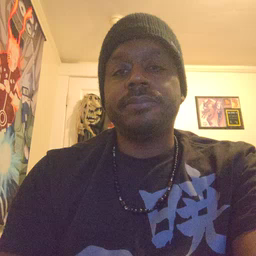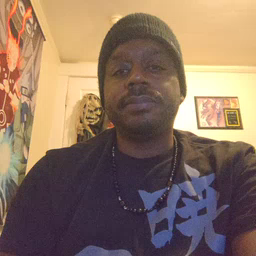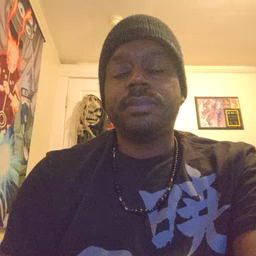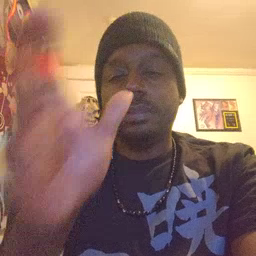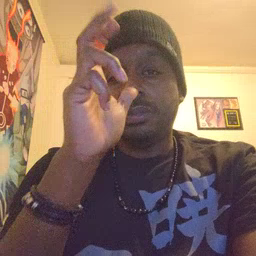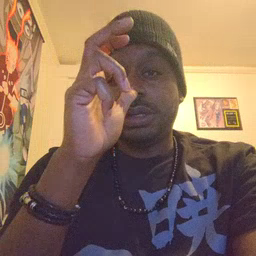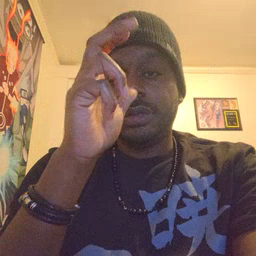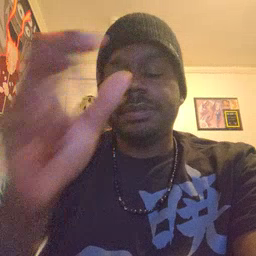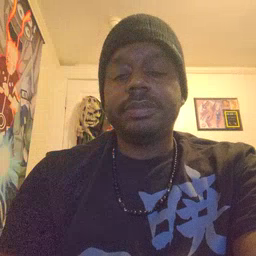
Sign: bug